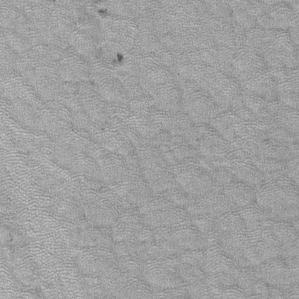
Label: frost